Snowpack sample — Loveland Pass, Silver Plume, Colorado, USA (12/14/25, 10:50 AM MST)
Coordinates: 39.664, -105.882
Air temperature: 36 °F
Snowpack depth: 67 cm
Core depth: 30 cm
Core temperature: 42.8 °F
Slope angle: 6°, slope face: 326°
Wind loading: low
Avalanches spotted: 0
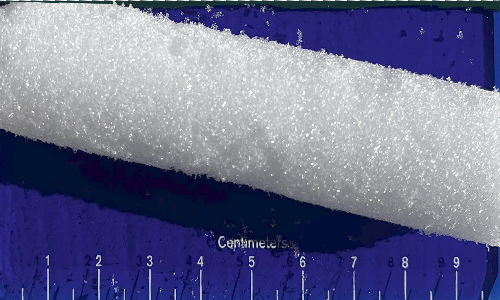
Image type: core
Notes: No avalanches spotted, very late start to the season with minimal snowpack